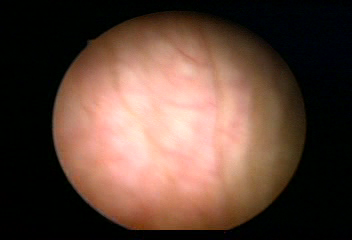
Modality: WLC
Class: Normal mucosa
Bladder cancer association: No